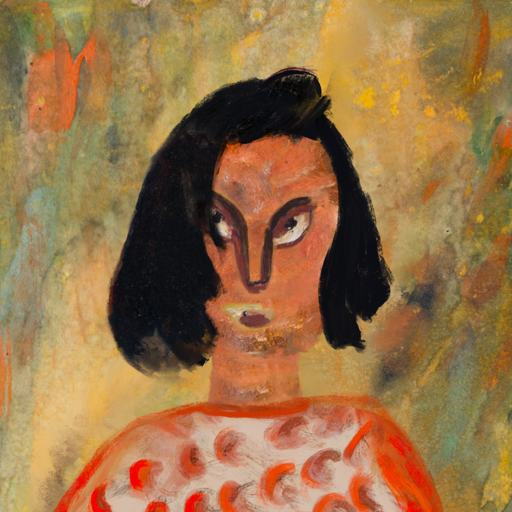
Background: Comrade, Head And Neck Front: Boggyland, Face Front: After_Raid, Bust: Rupkatha, Hair Front: Mosgoul, Head Accessory: Blank, Second Necklace: Blank, Necklace: Blank, Baby: Blank